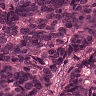
Metastatic tissue present: yes